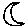
Label: moon